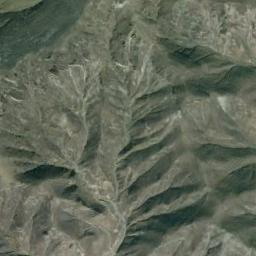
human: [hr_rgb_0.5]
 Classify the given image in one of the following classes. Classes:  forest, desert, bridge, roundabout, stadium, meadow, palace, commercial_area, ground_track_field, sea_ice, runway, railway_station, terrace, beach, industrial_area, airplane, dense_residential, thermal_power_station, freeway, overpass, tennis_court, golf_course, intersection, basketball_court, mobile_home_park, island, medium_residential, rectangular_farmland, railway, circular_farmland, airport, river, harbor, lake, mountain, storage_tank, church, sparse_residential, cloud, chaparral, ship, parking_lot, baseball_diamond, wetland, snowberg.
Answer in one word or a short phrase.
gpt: mountain